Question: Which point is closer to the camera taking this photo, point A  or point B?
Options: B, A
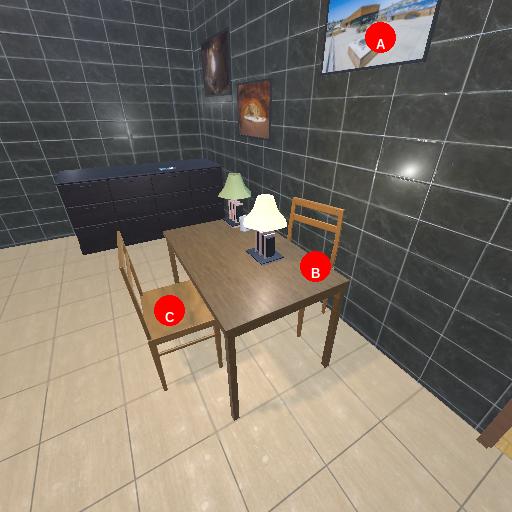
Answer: B